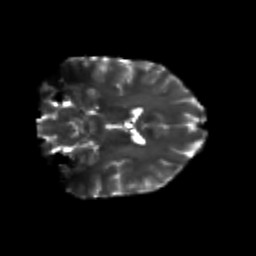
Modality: T2w
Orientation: coronal
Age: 23
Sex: female
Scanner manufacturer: siemens
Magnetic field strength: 3 T
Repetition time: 3.5 s
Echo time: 0.125 s